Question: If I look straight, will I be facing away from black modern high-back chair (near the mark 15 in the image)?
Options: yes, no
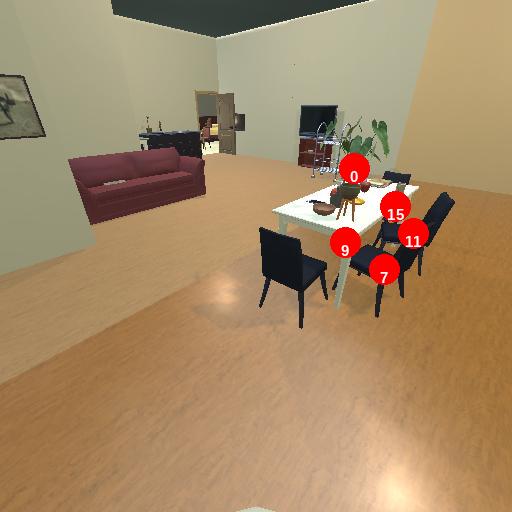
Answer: yes